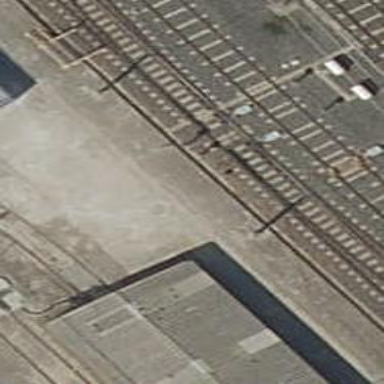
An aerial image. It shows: Railway switch.